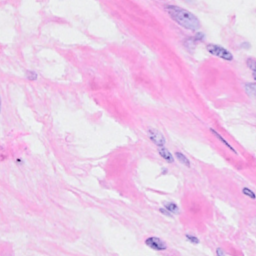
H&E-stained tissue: Breast